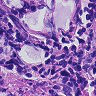
Metastatic tissue present: no